Aerial crown-view tile of a tropical tree (Barro Colorado Island, Panama), acquired 20250124:
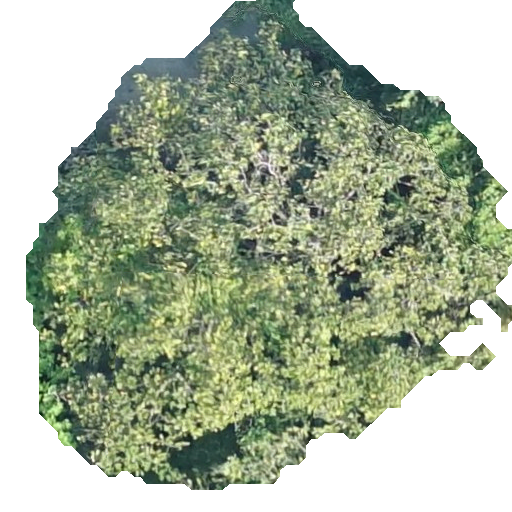
Species: Anacardium excelsum
GBIF accepted scientific name: Anacardium excelsum
Crown area: 246.545 m²